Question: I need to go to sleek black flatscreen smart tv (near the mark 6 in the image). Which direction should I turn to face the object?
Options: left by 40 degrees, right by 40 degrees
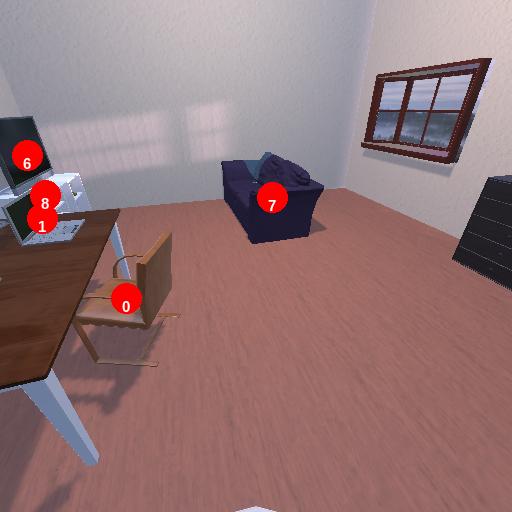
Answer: left by 40 degrees